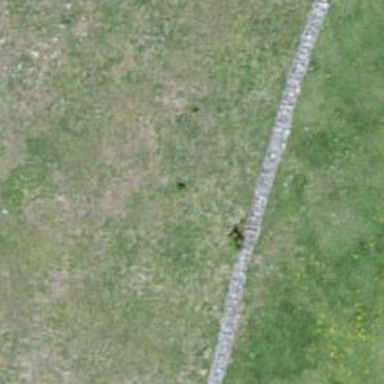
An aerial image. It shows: Wall barrier.